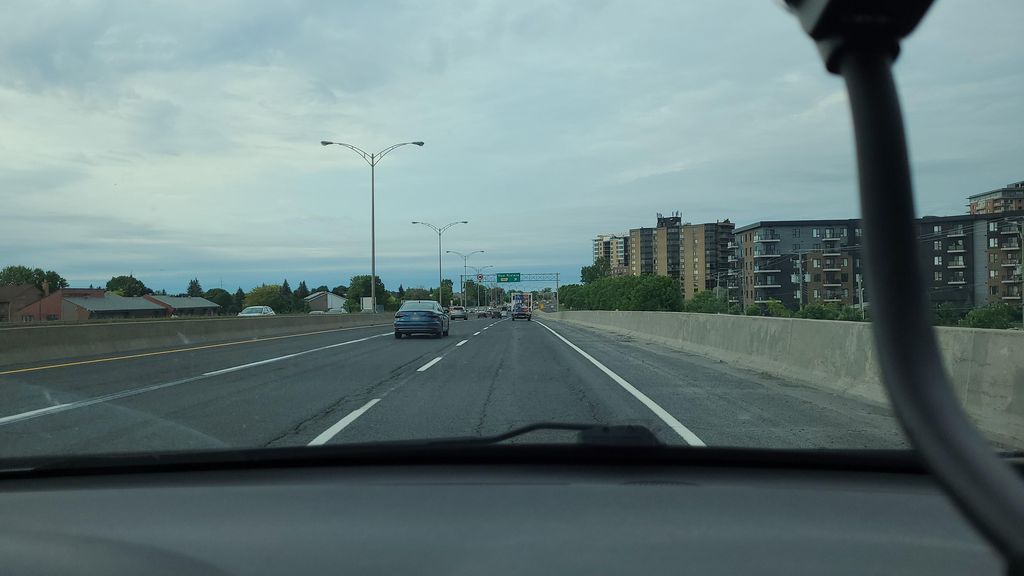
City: montreal